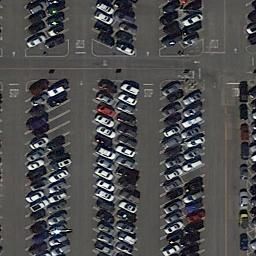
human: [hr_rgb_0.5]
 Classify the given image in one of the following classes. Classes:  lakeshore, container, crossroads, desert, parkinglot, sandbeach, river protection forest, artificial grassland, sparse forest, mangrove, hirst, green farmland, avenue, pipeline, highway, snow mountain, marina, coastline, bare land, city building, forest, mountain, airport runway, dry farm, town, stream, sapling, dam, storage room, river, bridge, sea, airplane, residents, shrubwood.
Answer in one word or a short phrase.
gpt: parkinglot